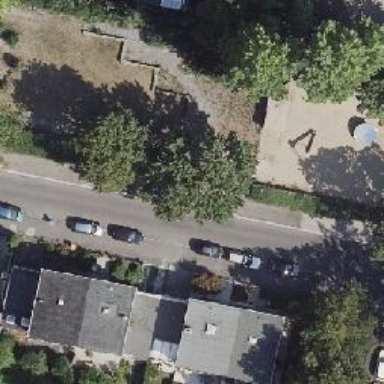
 with half on the kerb on the right side."